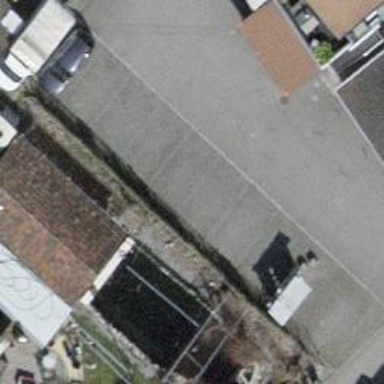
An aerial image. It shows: Parking area with asphalt surface.